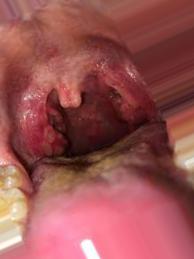
Condition: Mouth Ulcer